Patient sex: M
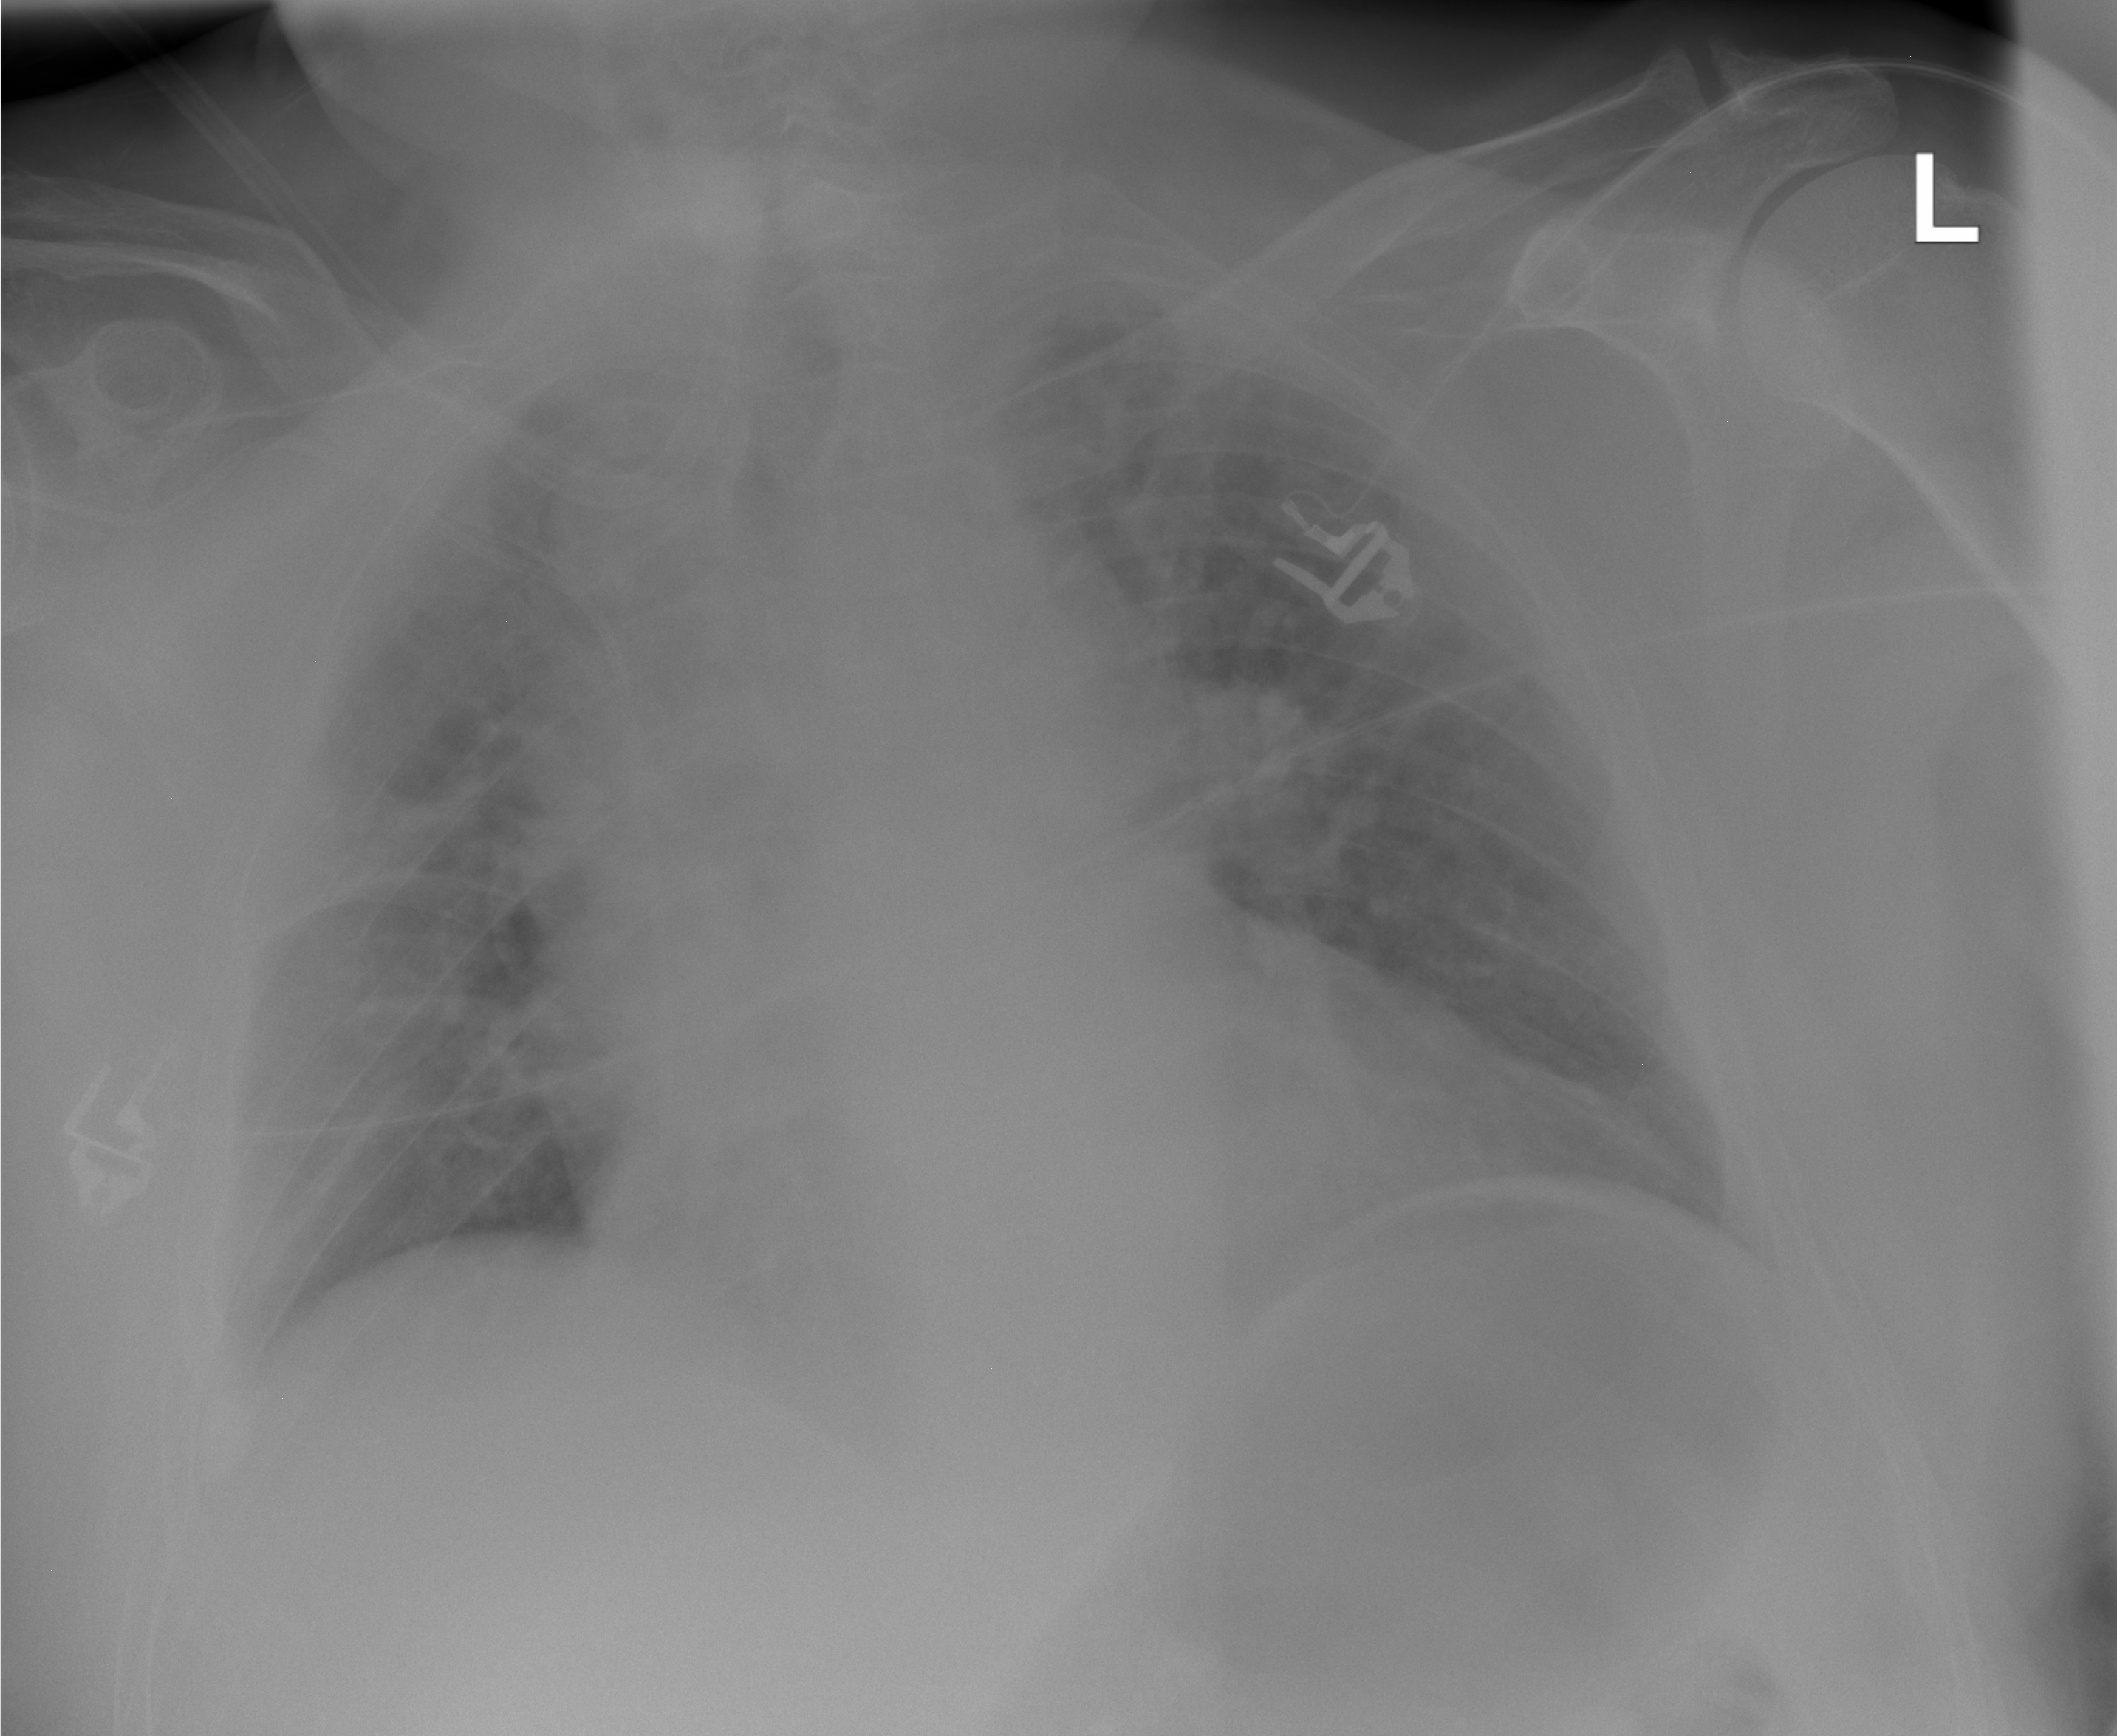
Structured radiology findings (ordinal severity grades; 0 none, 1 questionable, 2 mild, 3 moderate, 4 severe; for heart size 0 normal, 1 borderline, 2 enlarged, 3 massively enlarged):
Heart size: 2
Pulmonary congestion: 2
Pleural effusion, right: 2
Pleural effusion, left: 0
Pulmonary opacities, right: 3
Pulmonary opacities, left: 2
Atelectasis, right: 2
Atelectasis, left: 0